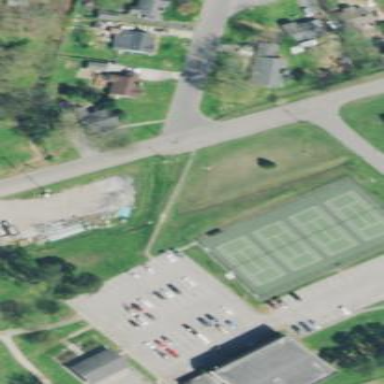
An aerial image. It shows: Tennis court on pitch designated for leisure land.